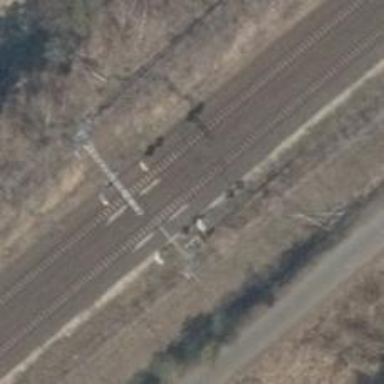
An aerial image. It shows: Isolated track section of railway.